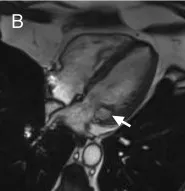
4-chamber.
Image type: radiology (mri)